Question: I'm creating an array in PHP to send back to the front end for display in a Flot line chart. I have data that should be displayed year to date by month. If my SQL statement doesn't find any values for a given month, there is no array element for that month, and the Flot chart doesn't plot a data point for that month (See Mar and Apr in screenshot below). I'd like it to show a zero data point for months where there is no data.
Here's how I'm creating my array:
'''
$array = array();
$array['data'] = Array();
$array['label'] = $tags[0]['tag_name'];
foreach($tags as $key=>$value) {
$month = $value['month'];
$arr = Array($month, $value['trans_amount']);
array_push($array['data'], $arr);
}
'''
'''
{"data":[[1,"75.00"],[2,"170.00"],[5,"100.00"]],"label":"example label"}
'''
'''
{"data":[[1,"75.00"],[2,"170.00"],[3, "0"],[4, "0"],[5,"100.00"]],"label":"example label"}
'''
and here's how the chart currently displays with the current output:

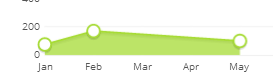
Answer: This works. It's a slight modification of your foreach loop. You need an extra variable $monthVal keep track of the current month.
'''
//Assuming this the month uptil which you want the data.
$current_month = 7;
$monthVal = 1;
foreach($tags as $key=>$value) {
$month = $value['month'];
if($month != $monthVal){
while($month != $monthVal){
$array['data'][] = Array($monthVal, "0");
$monthVal += 1;
}
}
$arr = Array($month, $value['trans_amount']);
array_push($array['data'], $arr);
$monthVal += 1;
}
//This loop is added to append the array if the last entry is not equal to $current_month.
while($monthVal <= $current_month){
$array['data'][] = Array($monthVal, "0");
$monthVal += 1;
}
'''